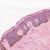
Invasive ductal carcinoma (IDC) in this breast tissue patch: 0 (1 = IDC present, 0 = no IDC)